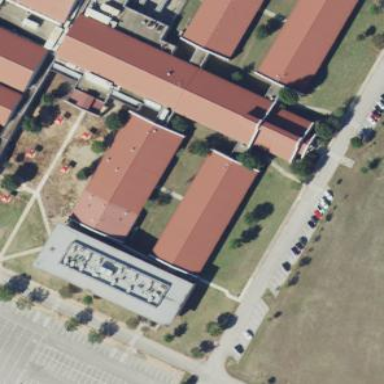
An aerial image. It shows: School building.